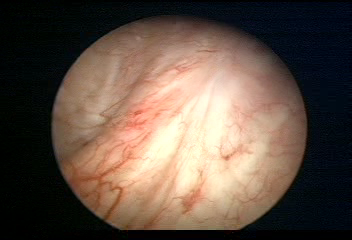
Modality: WLC
Class: Anatomical landmarks
Subclass: ResectionScar
Bladder cancer association: No
Annotated structures: Resection scar